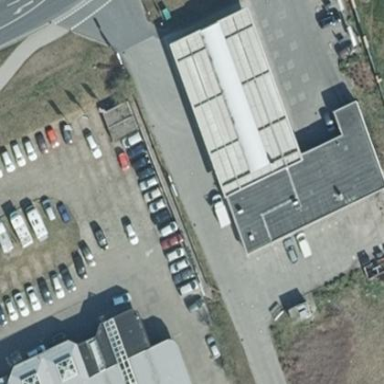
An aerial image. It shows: Building with flat metal roof that is gray in color.